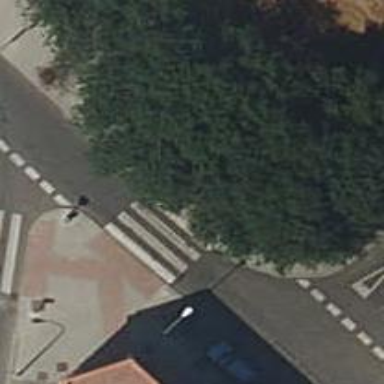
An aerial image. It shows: Uncontrolled zebra crossing on the road.